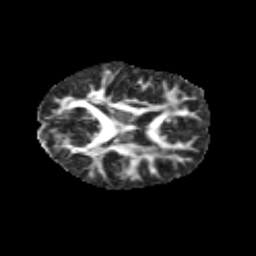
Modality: FA
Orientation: axial
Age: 8
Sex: female
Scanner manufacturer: siemens
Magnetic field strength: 3 T
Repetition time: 3.8 s
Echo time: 0.07 s